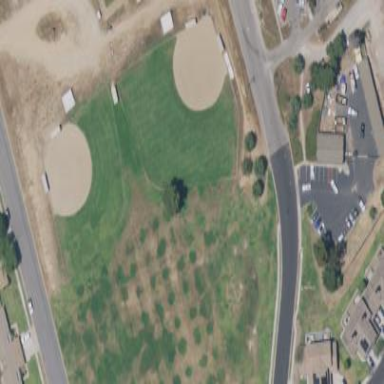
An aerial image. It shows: Baseball pitch for leisure and sports activities.